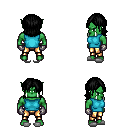
a pixel art fantasy rpg character, male body template, orc, green skin, teal sleeveless shirt, gold greaves, black long bangs hairstyle, metal gloves, white slippers, four views (front, back, left, right), 2x2 character sprite sheet, small pixel art, hard edges, no anti-aliasing